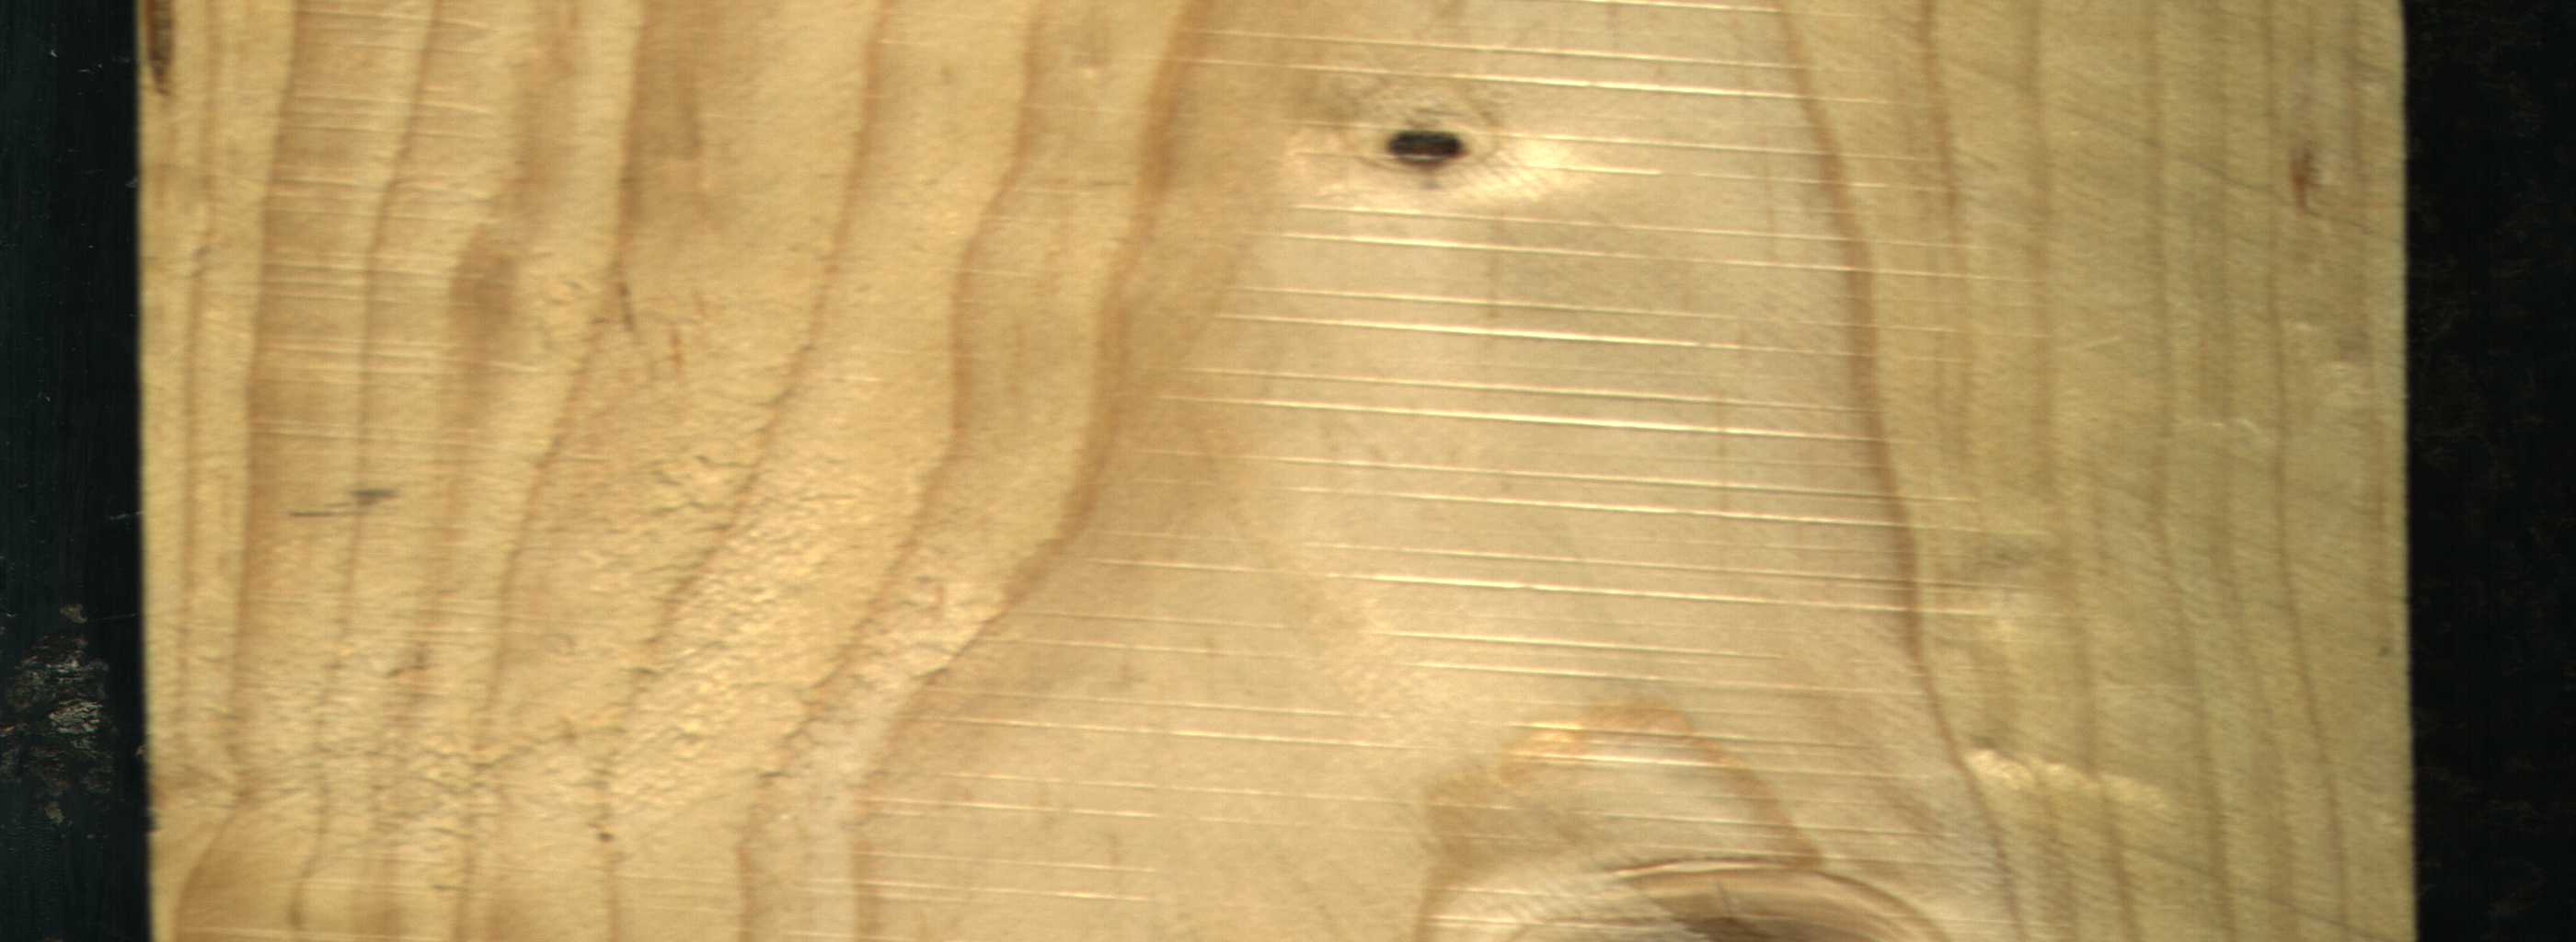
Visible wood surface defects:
resin
Dead_Knot
Live_Knot